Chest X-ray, PA view. Patient: 51 years old, sex F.
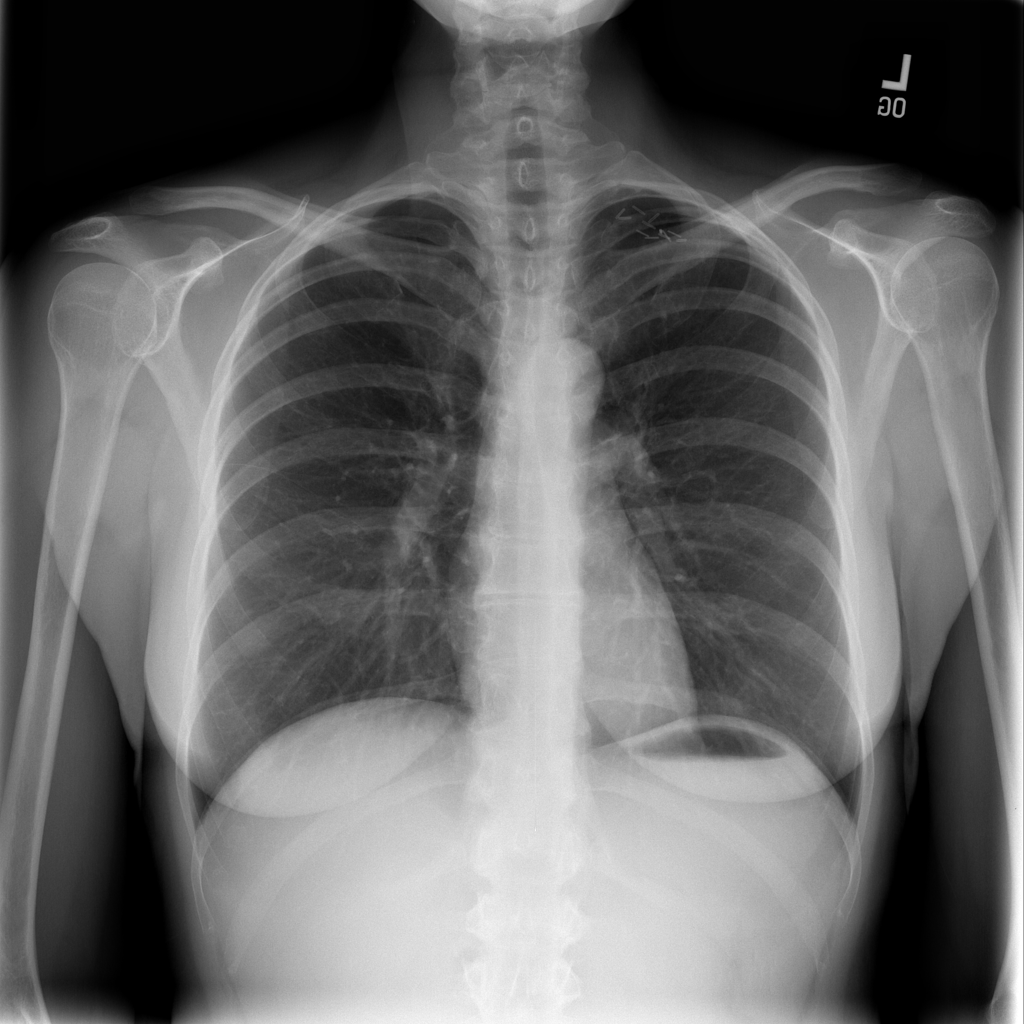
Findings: No Finding